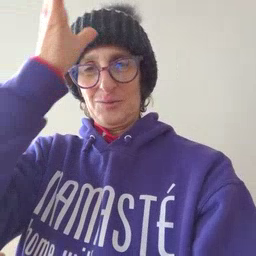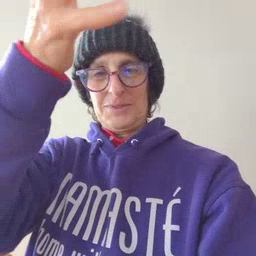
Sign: grandpa